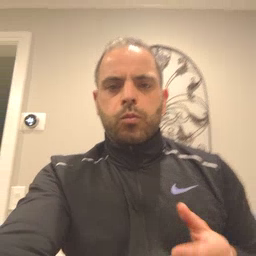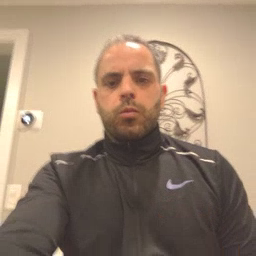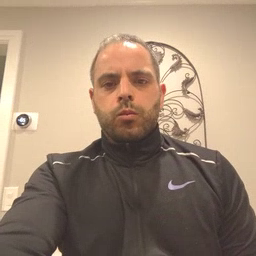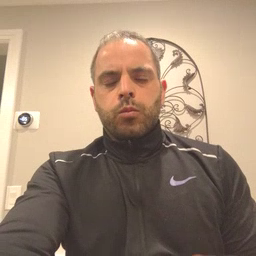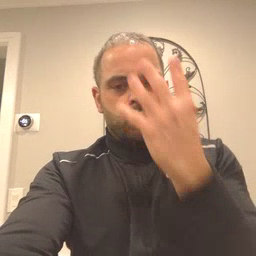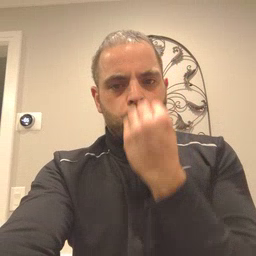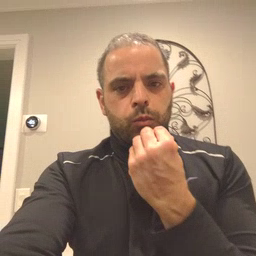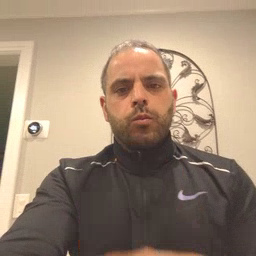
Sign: sleepy